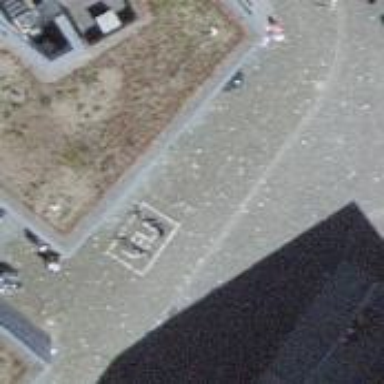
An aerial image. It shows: Floor bicycle parking area.